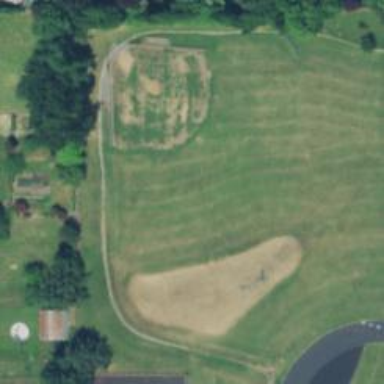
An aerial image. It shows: Softball pitch for leisure sports.